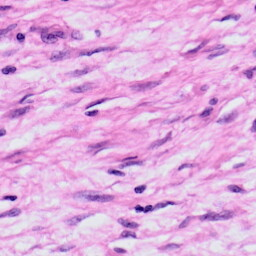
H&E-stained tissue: Skin